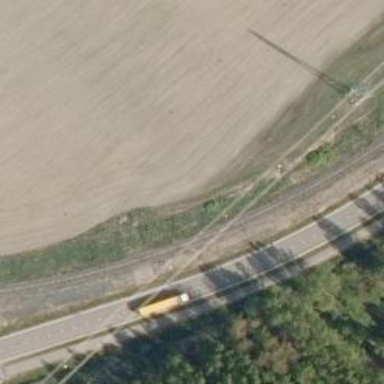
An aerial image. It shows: Abandoned railway spur.